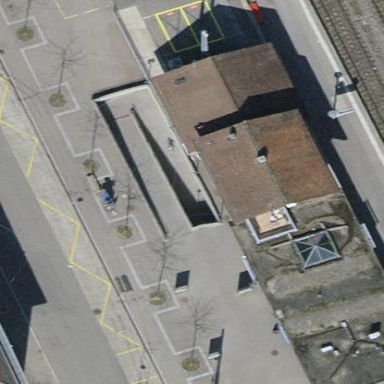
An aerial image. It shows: View of roof of building.